Question: I was wondering if there is any method that could detect a column with %? After that, sum the rows that have the %?
For example, in the following, i have a picture, Column B -D has values that contents %. The total % in B will be 130%, C will be 105%, D will be 90%. The total will be place at the subsequent empty row, for this particular example, will be row 8. I need the row to be flexible as it may end up more than 8.

I hope someone understands what i'm trying to convey here. What i'm trying to do is to look for the % and sum them up, the total will be placed at the subsequent empty row.
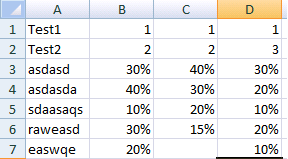
Answer: I do not understand the follow-up question about percentages in column 1. The following is my solution to your original question. It creates a row below any existing rows containing the total of any percentages in the column. I have formatted the values and have coloured then blue to show how. I have included comments saying what I am doing but not explaining why a statement does what it does. Try VBA Help first then come back with any questions.
'''
Option Explicit
Sub SumPercentages()
Dim ColCrnt As Long
Dim ColCrntMax As Long
Dim ColMax As Long
Dim RowCrnt As Long
Dim RowCrntMax As Long
Dim RowSum As Long
Dim TotalPerc As Double
With Sheets("Sheet1") ' Replace with name of your sheet
' Find the last used row plus one as the row on which to place
' the totals. Warning, this statement will throw an error if
' there is a value on the last possible row.
RowSum = .Cells.SpecialCells(xlCellTypeLastCell).Row + 1
' Find the last used column
ColMax = .Cells.SpecialCells(xlCellTypeLastCell).Column
' Examine every used column
For ColCrnt = 1 To ColMax
' Find the last used row in this column
RowCrntMax = .Cells(Rows.Count, ColCrnt).End(xlUp).Row
TotalPerc = 0
' Examine each row of this column
For RowCrnt = 1 To RowCrntMax
If Right(.Cells(RowCrnt, ColCrnt).NumberFormat, 1) = "%" Then
TotalPerc = TotalPerc + Val(.Cells(RowCrnt, ColCrnt).Value)
End If
Next
' Save the value, format as percentage, colour blue
With .Cells(RowSum, ColCrnt)
.Value = TotalPerc
.NumberFormat = "0%"
.Font.Color = RGB(0, 0, 255)
End With
Next
End With
End Sub
'''